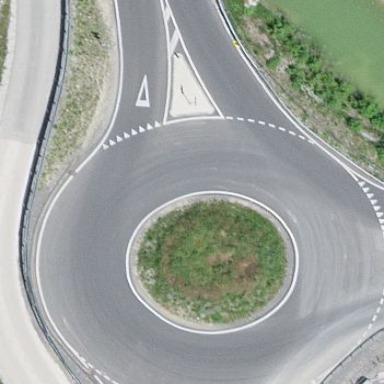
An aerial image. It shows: Primary highway intersecting roundabout.